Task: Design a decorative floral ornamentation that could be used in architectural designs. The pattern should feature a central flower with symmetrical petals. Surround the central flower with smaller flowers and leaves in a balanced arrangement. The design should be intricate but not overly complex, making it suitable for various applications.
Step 940:
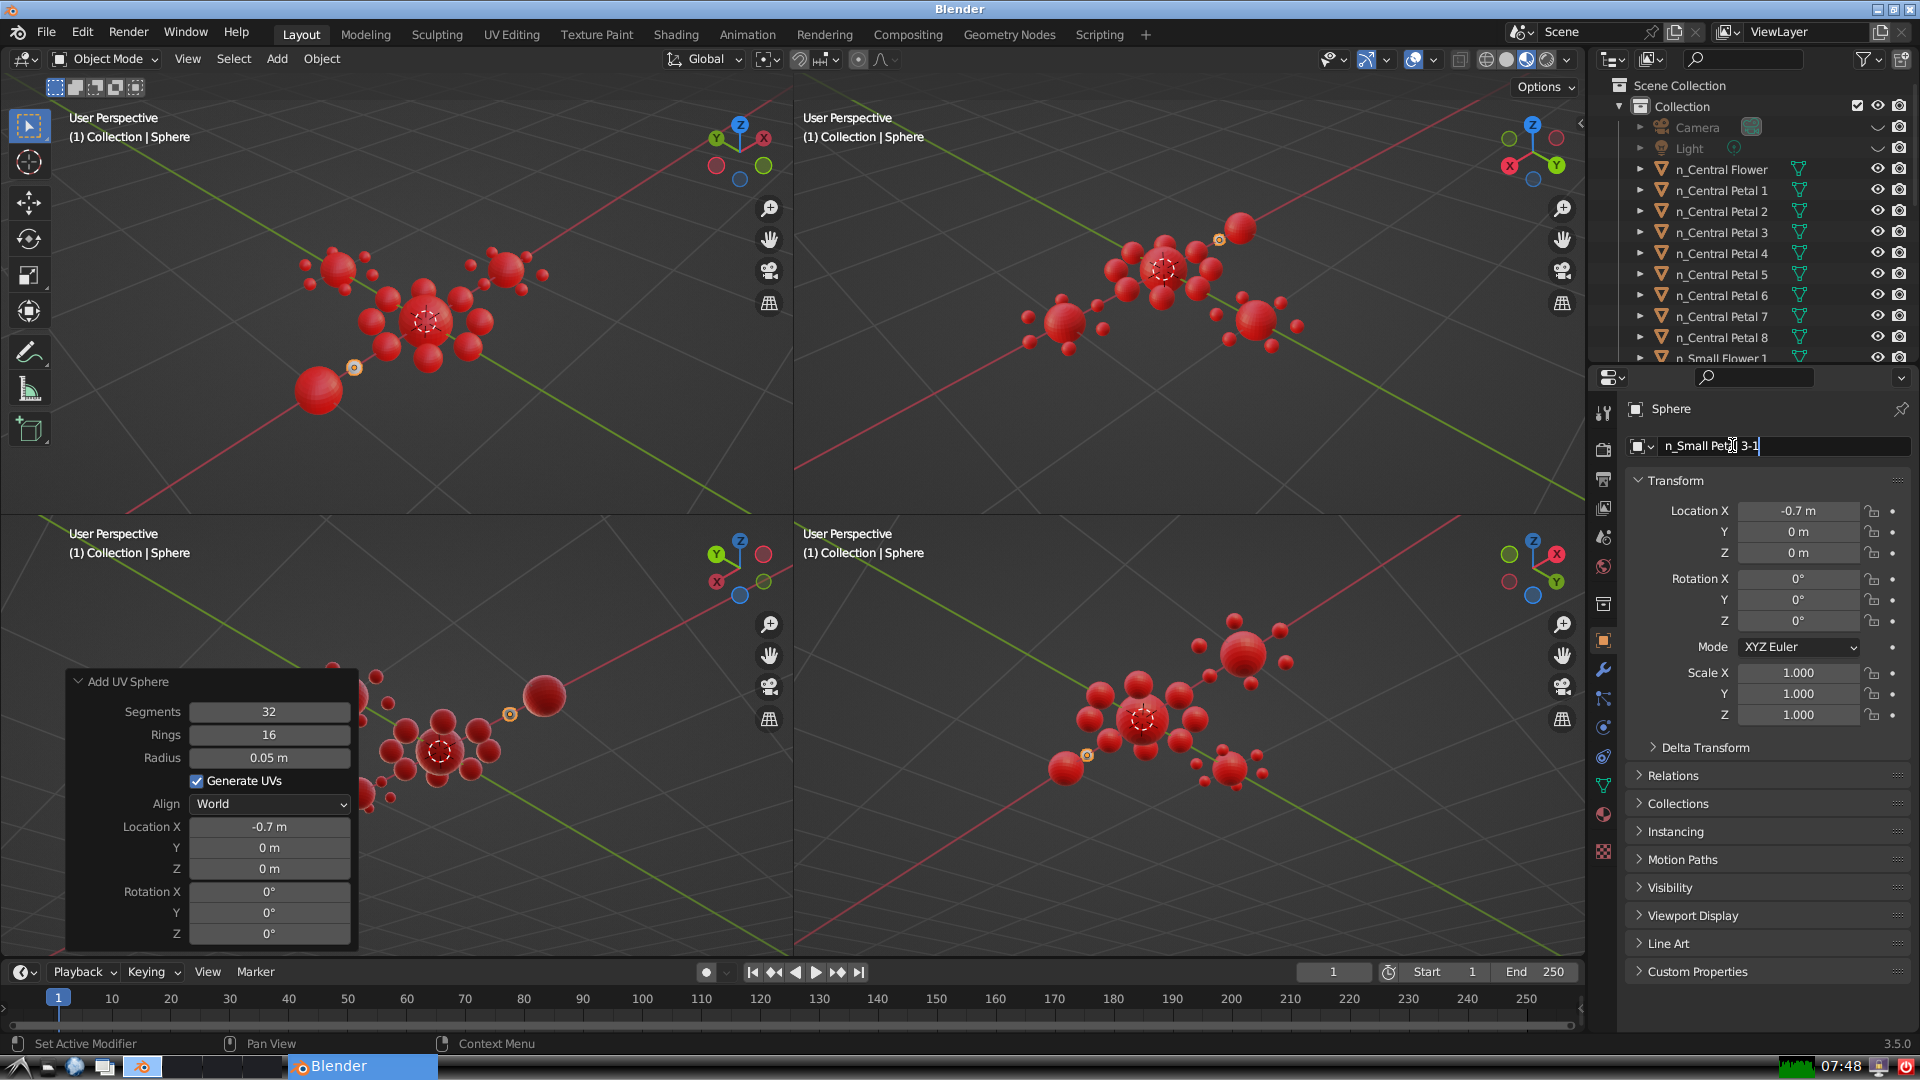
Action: {"key_press": ['Return']}